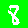
Digit: 8